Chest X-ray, AP view. Patient: 71 years old, sex M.
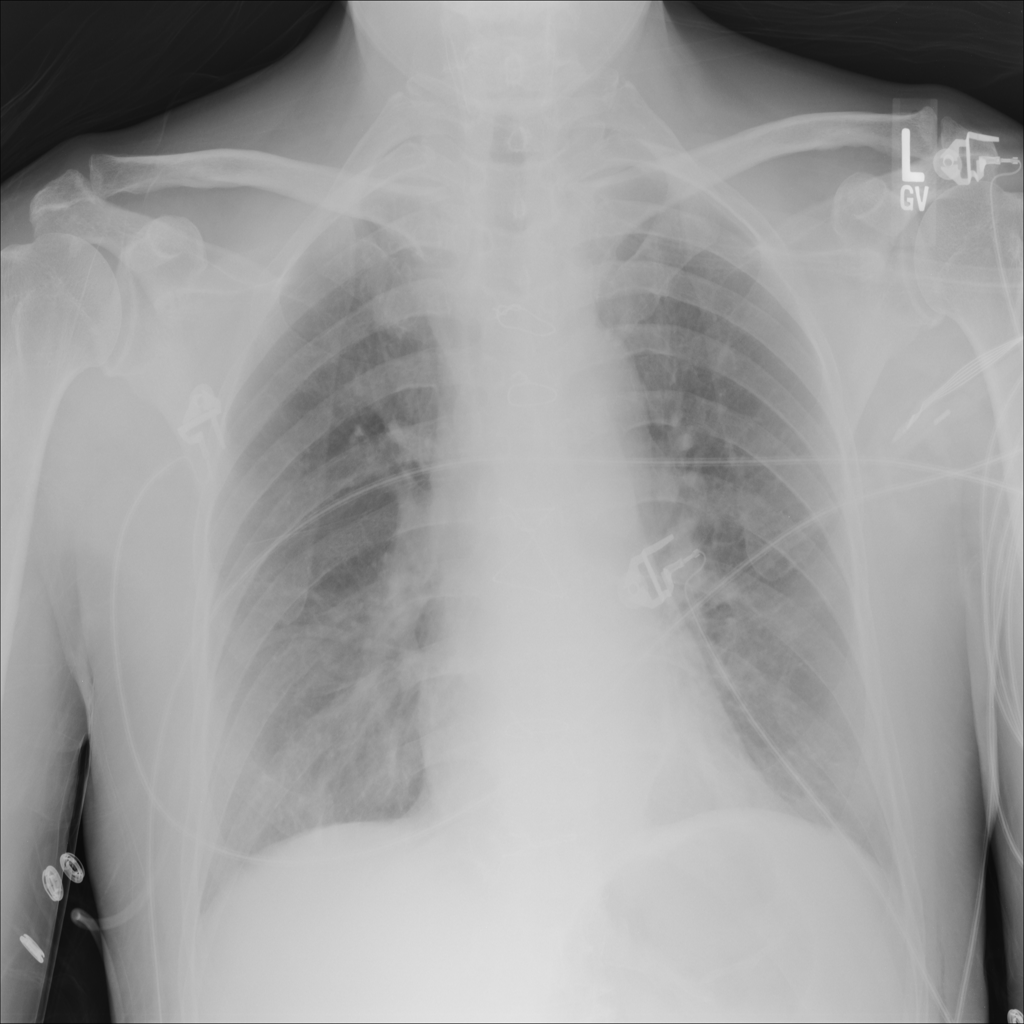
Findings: No Finding